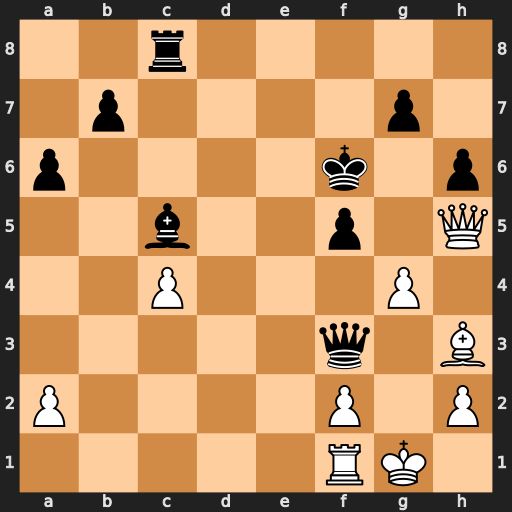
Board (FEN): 2r5/1p4p1/p4k1p/2b2p1Q/2P3P1/5q1B/P4P1P/5RK1
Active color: w
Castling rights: -
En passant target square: -
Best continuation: g5+ hxg5 Qxf3